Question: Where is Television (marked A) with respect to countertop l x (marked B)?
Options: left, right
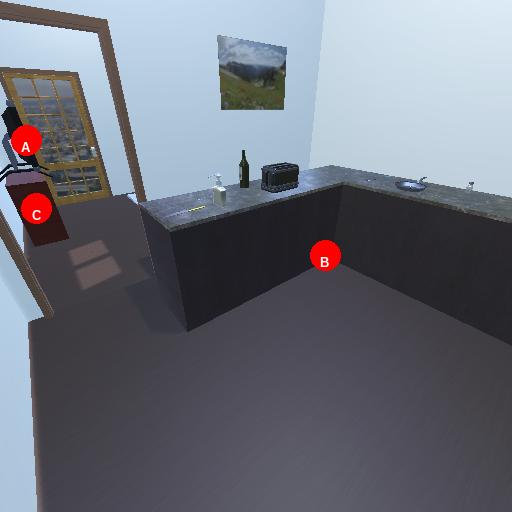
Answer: left